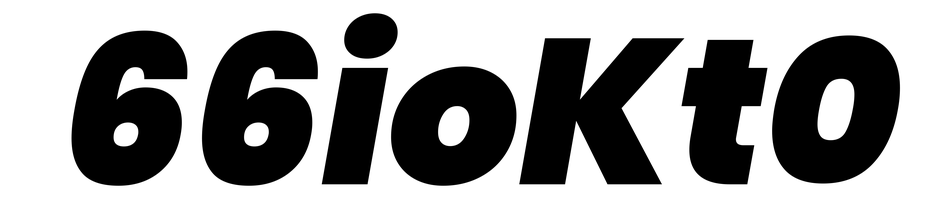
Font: Poppins-BlackItalic